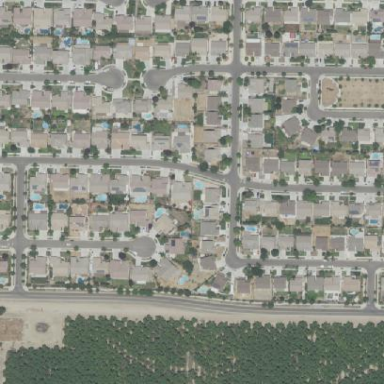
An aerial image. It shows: Neighbourhood with single-family residential houses.